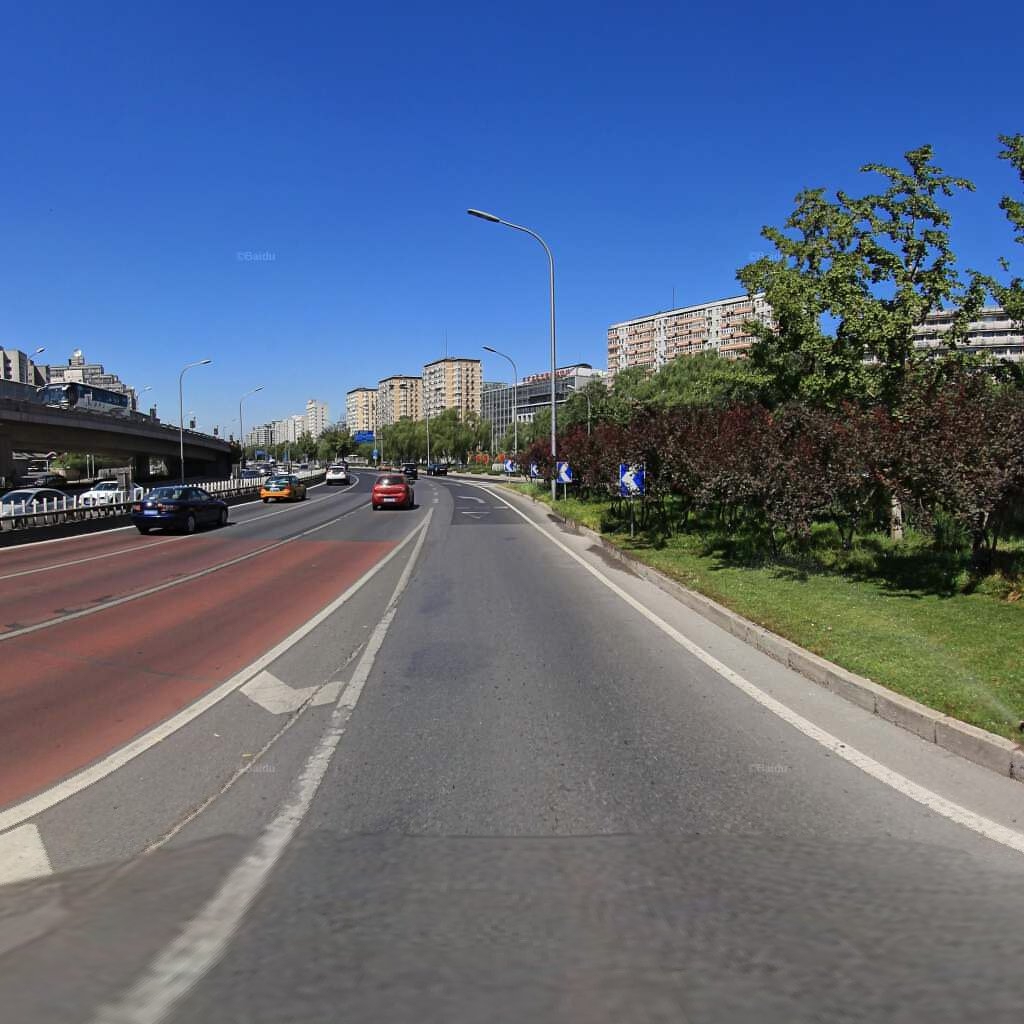
Region: Dongcheng
Road damage annotations: longitudinal crack